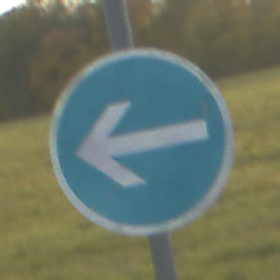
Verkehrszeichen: VorgeschriebeneFahrtrichtungHierLinks
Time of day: SunriseSunset
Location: Outdoor (Nature)
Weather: PartlyCloudy
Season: NotSpecified
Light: Natural